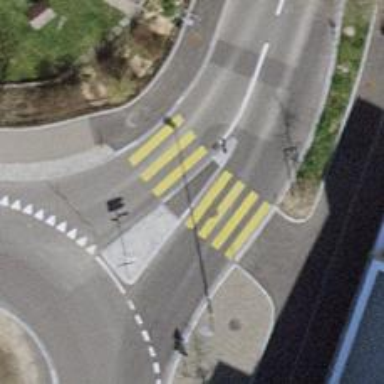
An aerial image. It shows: Marked crossing with pedestrian island.